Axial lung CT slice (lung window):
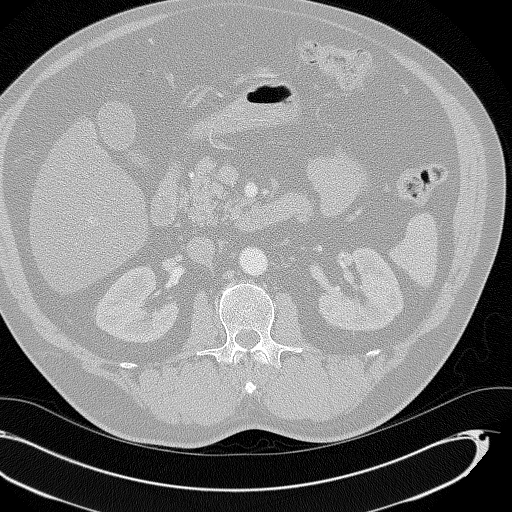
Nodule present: no